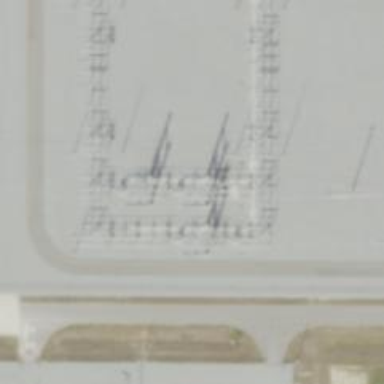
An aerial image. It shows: Switch used for power control.